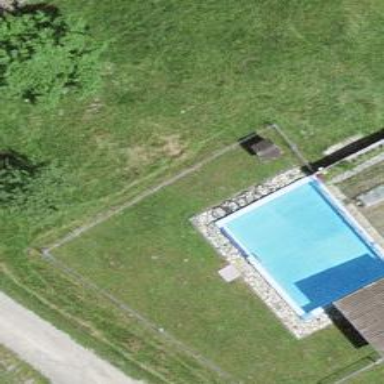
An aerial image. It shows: Swimming pool located in leisure land.